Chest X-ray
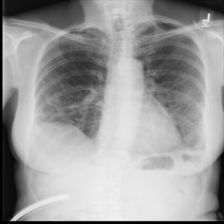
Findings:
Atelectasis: negative
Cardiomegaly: negative
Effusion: negative
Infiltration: negative
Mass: negative
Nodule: negative
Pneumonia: negative
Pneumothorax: negative
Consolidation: negative
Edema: negative
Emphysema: negative
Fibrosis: negative
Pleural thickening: negative
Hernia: negative